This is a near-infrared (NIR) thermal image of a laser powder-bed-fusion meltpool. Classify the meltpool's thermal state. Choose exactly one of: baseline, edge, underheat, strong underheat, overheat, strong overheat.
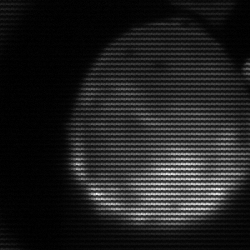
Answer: edge